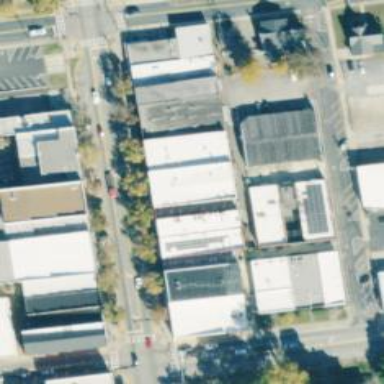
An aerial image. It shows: Alley classified as service road.